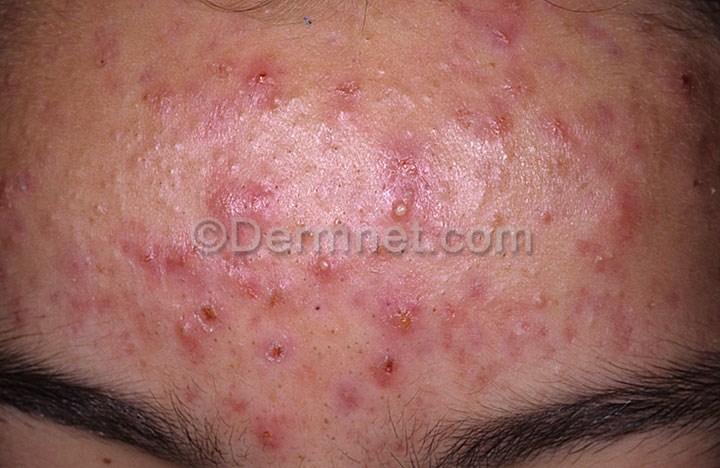
Disease: Acne and Rosacea Photos